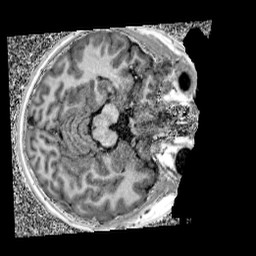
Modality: UNIT1_denoised
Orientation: axial
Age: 13
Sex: male
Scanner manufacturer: siemens
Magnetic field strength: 3 T
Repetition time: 4 s
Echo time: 0.00299 s